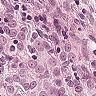
Metastatic tissue present: yes